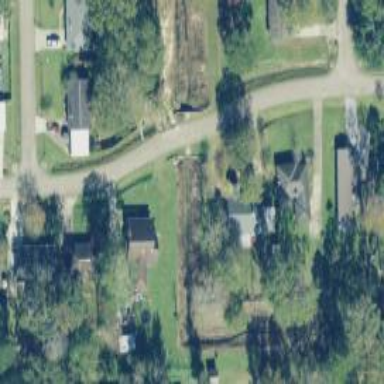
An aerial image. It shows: Residential road.